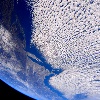
Label: cloud